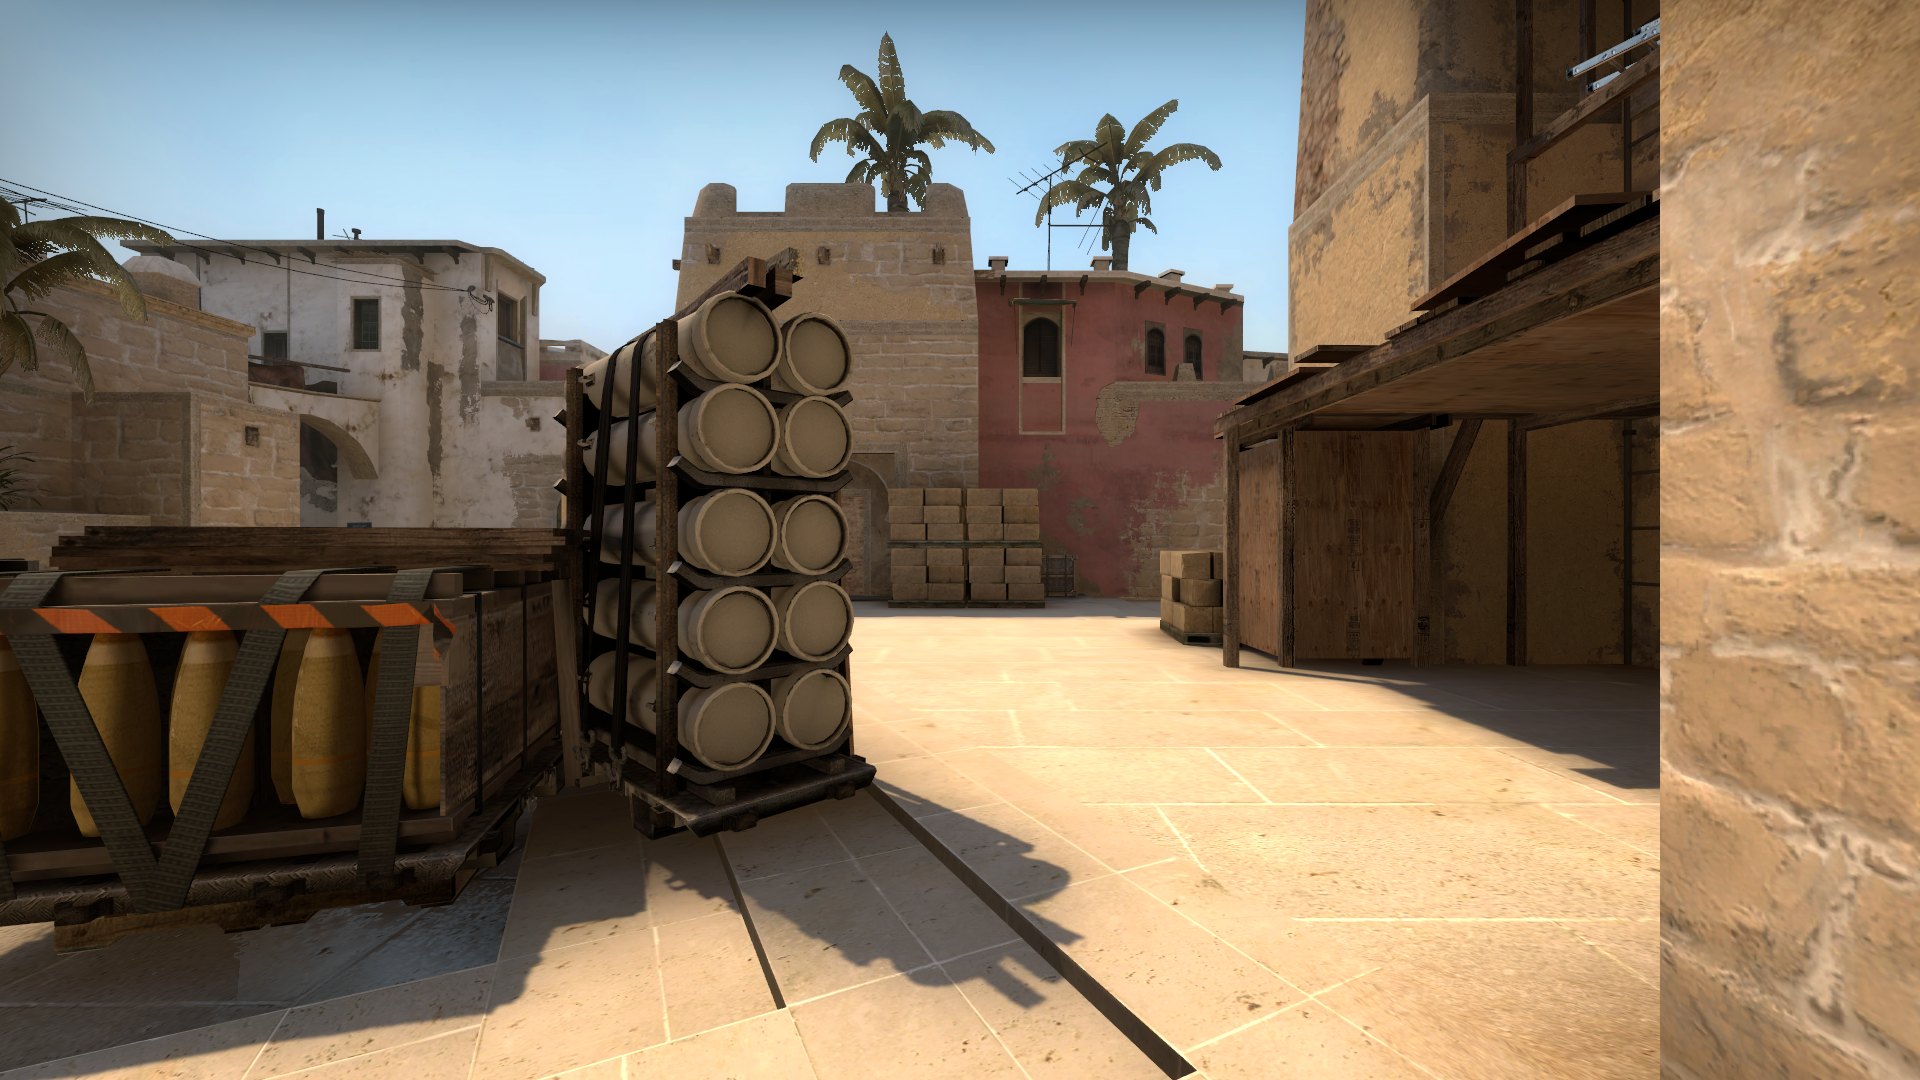
Map: de_mirage